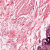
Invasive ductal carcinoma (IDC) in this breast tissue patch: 0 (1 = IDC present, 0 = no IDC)